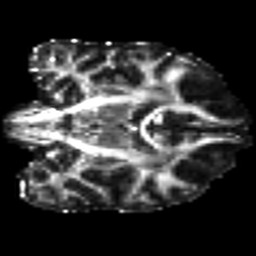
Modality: FA
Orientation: coronal
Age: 46
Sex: female
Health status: ill
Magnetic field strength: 3 T
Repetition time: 9 s
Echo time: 0.093 s